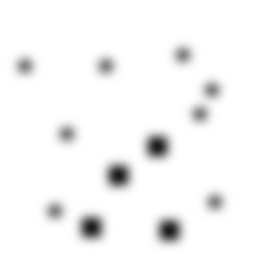
Squares: 4
Triangles: 0
Stars: 8
Total shapes: 12